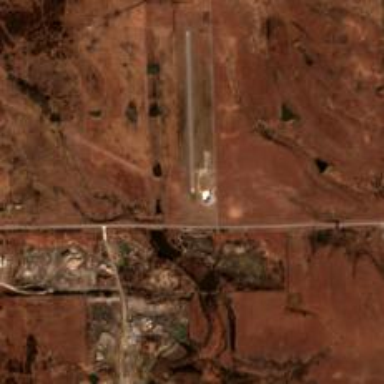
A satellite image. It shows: View of runway in airport.